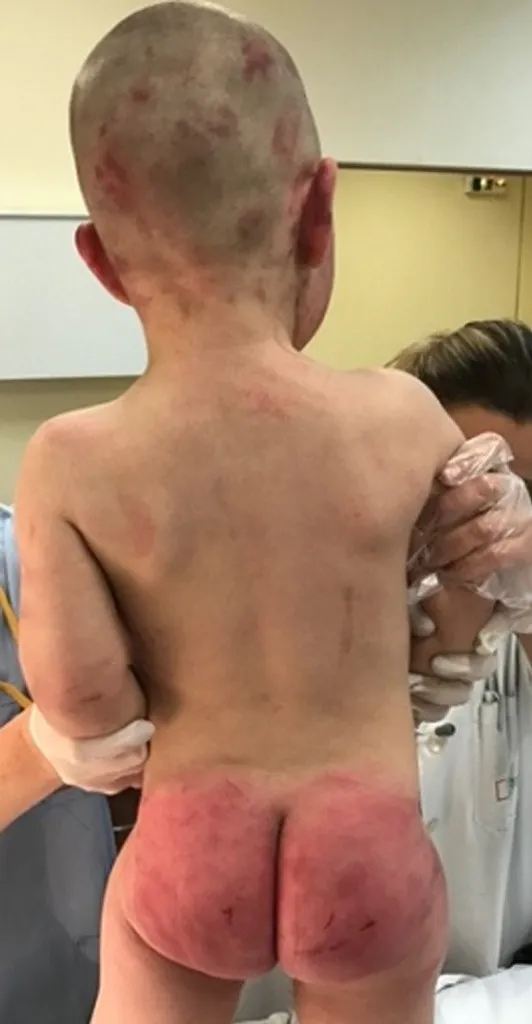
ecchymoses on buttocks.
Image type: medical_photograph (skin_photograph)